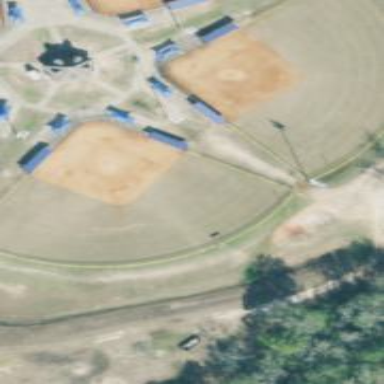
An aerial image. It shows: Baseball pitch for leisure land activities.